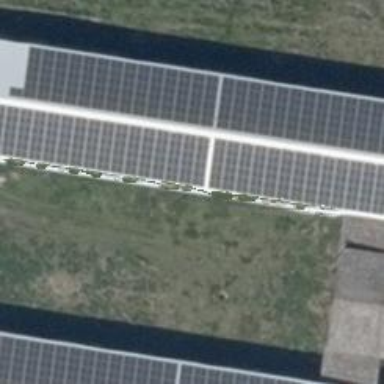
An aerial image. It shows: Solar power generator utilizing photovoltaic technology with solar photovoltaic panels.